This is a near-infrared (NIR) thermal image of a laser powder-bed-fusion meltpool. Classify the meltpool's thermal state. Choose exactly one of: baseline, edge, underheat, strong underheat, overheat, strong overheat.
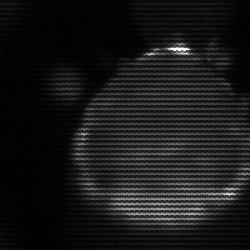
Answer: edge